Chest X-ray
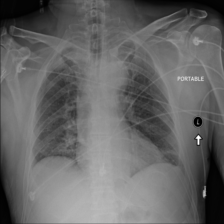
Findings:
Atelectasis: positive
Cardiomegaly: negative
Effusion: negative
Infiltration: negative
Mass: negative
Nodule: negative
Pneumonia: negative
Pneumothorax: negative
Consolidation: negative
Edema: negative
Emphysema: negative
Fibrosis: negative
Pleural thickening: negative
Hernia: negative